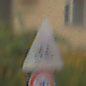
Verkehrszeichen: RadverkehrRechts
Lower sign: Geschwindigkeit20
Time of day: MorningAfternoon
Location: Outdoor (Urban)
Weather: Overcast
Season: NotSpecified
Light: Natural